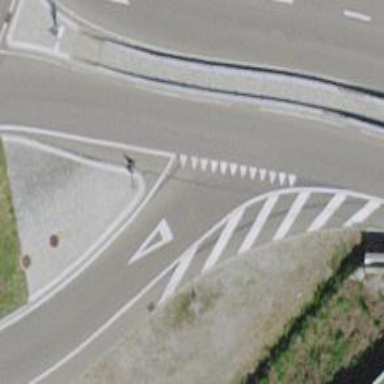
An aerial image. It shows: Road with "give way" sign.